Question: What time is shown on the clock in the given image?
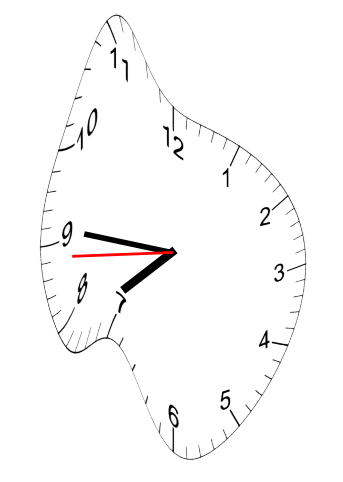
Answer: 07:45:44